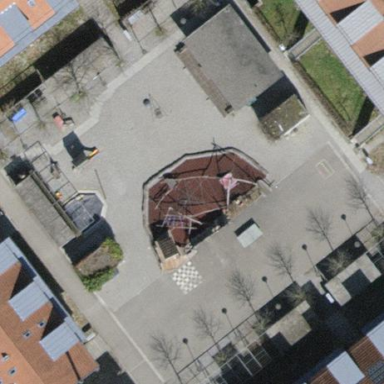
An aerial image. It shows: Playground area for leisure land.